Question: How to open the Android menu programmatically on Samsung Phones ?
Manually, I can do it by dialing the ussd code *#0011#.

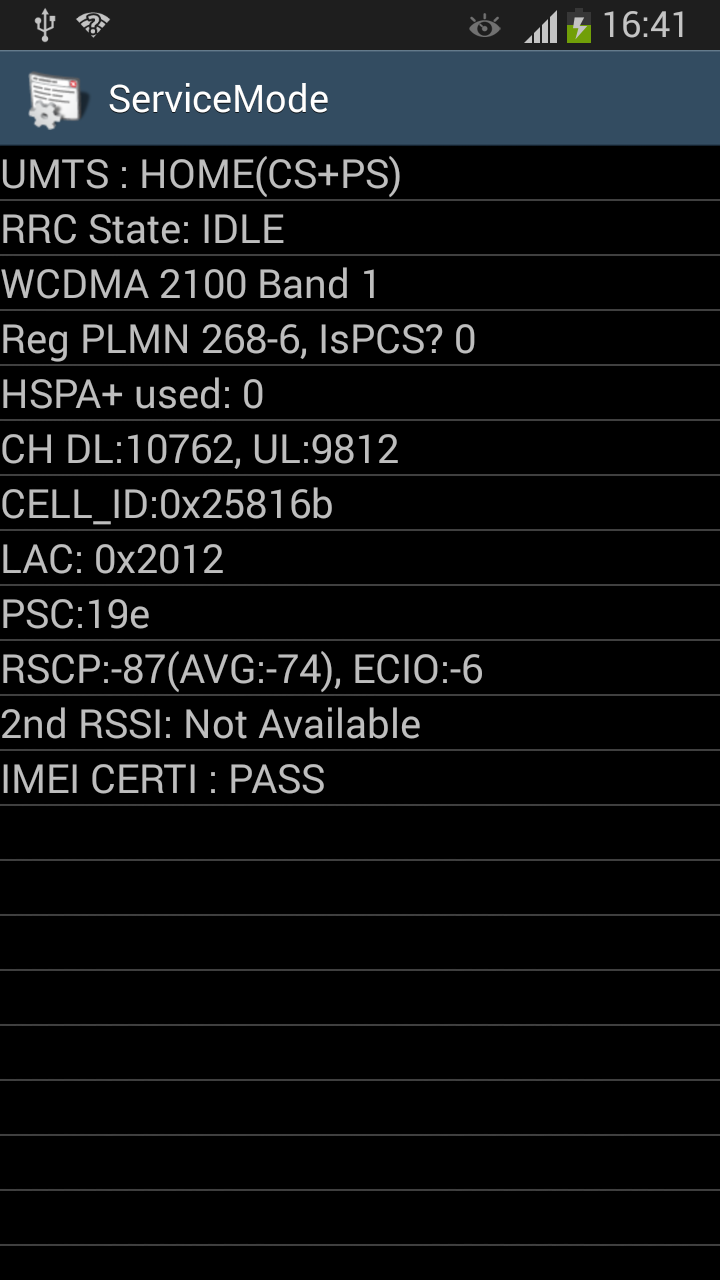
Answer: This was a challenge and I've been a few hours looking for a solution. But i am afraid i don't have good news.
Is true that in the beginning, it was possible to directly call USSD codes from an app (using the intent Intent.ACTION_DIAL), and even from a website, just using the "tel:" schema. That opens the dialer, an puts the desired number. As when you put the last #, the code get send automatically, it was almost transparent to the user, whose interaction wasn't required. But that was actually considered a vulnerability of the system, since somebody could write malicious software, or even more, insert malicious code in a website that could even wipe your phone or block the sim card. You can read about this, for example <URL>
As of September 2012, it seems that Samsung finally <URL> so for instance your S3 is not capable of that. At this point it will be hard to find any device still vulnerable.
Ok everything in Android is an app, even the phone itself is an app. So, why couldn't we try to replicate its code? And actually, what happens when the user manually sends a ussd?
There was too possible answers:
- -
Easy to test: I put my phone in flight mode, so if it has to send a code, hopefully it wont be able to. It was as i expected: i dialed the code, and the ServiceMode screen appeared! And it was empty, so we can say that the dialer opens a system application, and this application calls the provider.
Its easy to find out which is this application. In Samsung devices, at least in S4, its name is ServiceMode. You can find it at 'Settings > Application manager > All'. So we can try to find out how it is launched more by means of one of this:
I tried, but it was pretty confusing at the beginning, so i went to option 2
I opened ES file explorer > app manager.
connected the phone, and in phone/backups/apps i had the servicestatus apk.
a few minutes or inverse engineering after, i had the manifest file, as revealing as it uses to be. There i could see a bunch of activities, and also a few broadcast receivers. I didn't know what i was more afraid of.
Since we know we can open an specific application from another, i will try to write a simple app, that open one of this activities. This is as simple as:
'''
Intent i= new Intent(Intent.Action_MAIN);
i.setClass( "package name", "class name");
startActivity(i);
'''
Since this app is not meant to be open from a launcher icon, it has not an activity with an intent filter that let us know that it is the main activity. So i have to try at least a few of them. But anyways, i saw something i didn't like. I will tell you later.
I tried, but, as i expected, i cannot open that activities. I get an activity not found exception. So, lets try with a receiver. At least this will be fun.
There is a few, but specially i liked one with this intent-filter:
'''
<intent-filter>
<action android:name="android.provider.Telephony.SECRET_CODE" />
...
'''
Looks good. I went yo Telephony.java, and there i could see this:
'''
/**
* Broadcast Action: A "secret code" has been entered in the dialer. Secret codes are
* of the form *#*#<code>#*#*. The intent will have the data URI:</p>
*
* <p><code>android_secret_code://&lt;code&gt;</code></p>
*/
public static final String SECRET_CODE_ACTION =
"android.provider.Telephony.SECRET_CODE";
'''
Looks great, its an specific intent, probably the schema we need is not "tel:" but "android_secret_code://" and probably the codes has to be in a different internal format.
I tried, more or less just for fun, since i knew that there is the same problem i saw in the activities, and is this:
'''
<permission android:name="com.sec.android.app.servicemodeapp.permission.KEYSTRING" android:protectionLevel="signatureOrSystem" />
'''
Of course you couldn't even think about creating your own servicemode app, since you wouldn't perform that kind of communication with the provider without being a system app (since you have to pass through some firmware apps that will say a sad "who do you think you are")
## Conclusions
There is nothing we can do at his point, at least with a Samsung phone, and we can think every other phone will be the same.
## Alternatives
Well, actually none really good. But lets see:
We know that there is 2 kind of USSD. The ones that when you dial the last #, the action is automatically triggered, and the other, which require that you press the call button.
If you try with a third-party dialer, you can see that
- - -
So, if a third-party can send that type of codes, every app could. , of that type that are triggered after the usser press the call button, you could achieve your what you need. In that case, you should use an Intent.ACTION_CALL intent
//if you use the ACTION_DIAL intent, it open the dialer and put the given number in it.
//meanwhile, if we use the ACTION_CALL, the app will directly call.
'''
Intent intent = new Intent(Intent.ACTION_CALL);
intent.setData(Uri.parse("tel:"+ "*" + Uri.encode("#") + "0011" + Uri.encode("#"))); //here you woud put your alternative code
startActivity(intent);
'''
Also you would need to declare this permission in your manifest
'''
<uses-permission android:name="android.permission.CALL_PHONE"></uses-permission>
'''
Probably you could find an alternative code to do this, since i ve seen a few in the internet, but at this point no one worked for me. You can give it a try
In the <URL>, i'm afraid that's not really good.
Anyways, that could happen, probably the android tem will consider to prepare an api so an app could declare some permissions, and make requests of some kind of codes. But, I know, this can be waiting forever.
So, what to say. Would luck looking for a solution, or for an alternative to your app. I'm sorry my research wasn't more fruitful :(